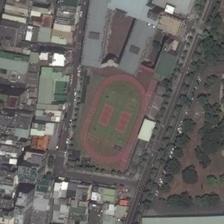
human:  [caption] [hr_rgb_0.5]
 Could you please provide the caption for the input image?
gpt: a small court locate in the center of residencial area .

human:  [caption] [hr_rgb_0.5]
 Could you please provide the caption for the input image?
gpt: a playground semisurrounded by many buildings is next to a road .

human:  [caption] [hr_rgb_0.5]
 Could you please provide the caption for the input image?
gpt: many crowded buildings and a piece of green trees are around a playground .

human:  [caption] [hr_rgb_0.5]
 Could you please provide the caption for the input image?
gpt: buildings near the playground is like fences that surround it .

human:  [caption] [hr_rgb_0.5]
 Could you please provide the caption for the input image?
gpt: a playground is surrounded by many trees and houses .